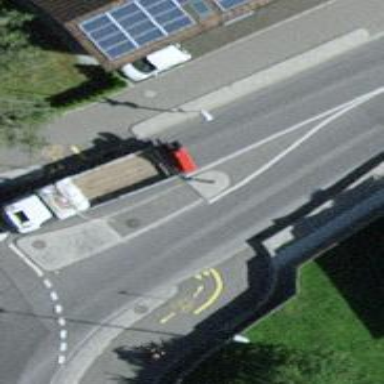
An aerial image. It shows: Secondary road with asphalt surface.